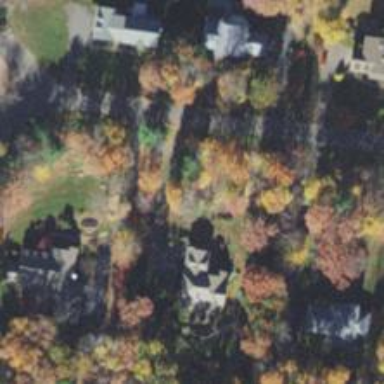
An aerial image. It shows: Driveway.